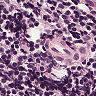
Metastatic tissue present: no